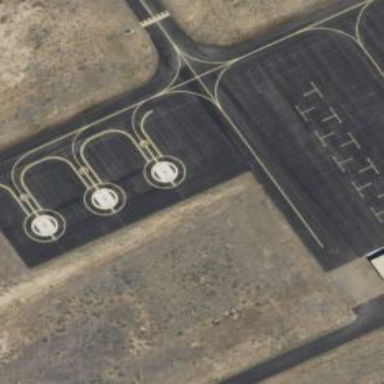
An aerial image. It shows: Airport facility for fuel storage.